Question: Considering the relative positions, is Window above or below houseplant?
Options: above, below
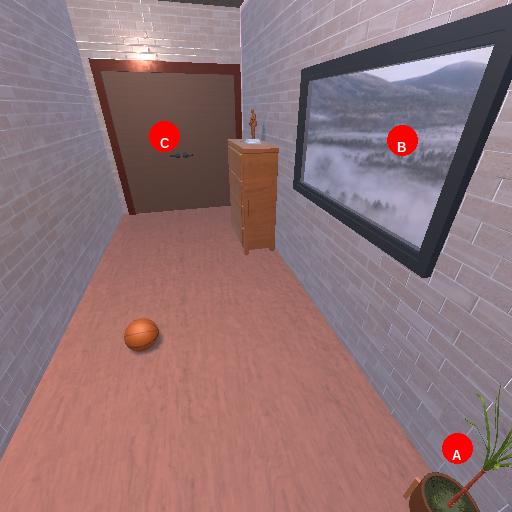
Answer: above